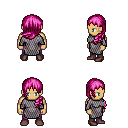
a pixel art fantasy rpg character, male body template, human, tanned skin, chain mail, magenta pants, pink left-swept hairstyle, maroon shoes, four views (front, back, left, right), 2x2 character sprite sheet, small pixel art, hard edges, no anti-aliasing